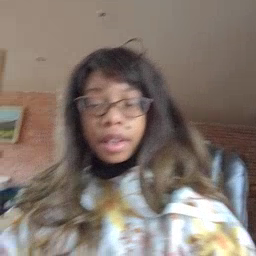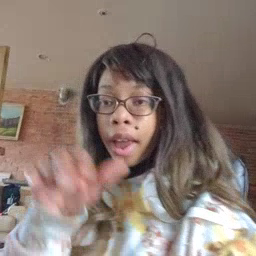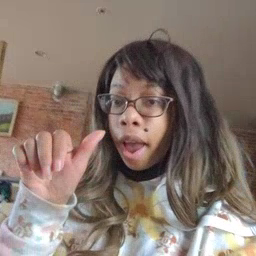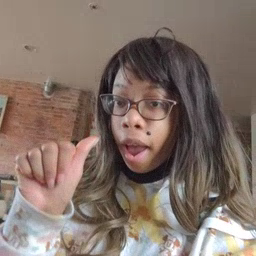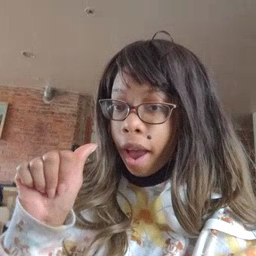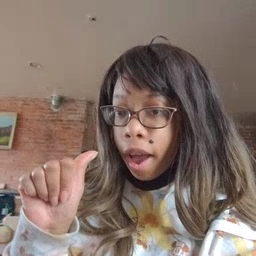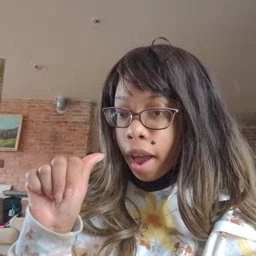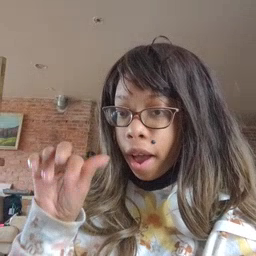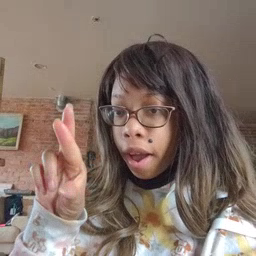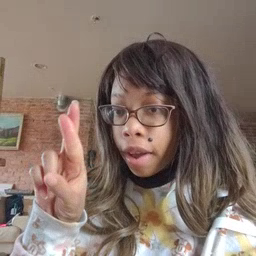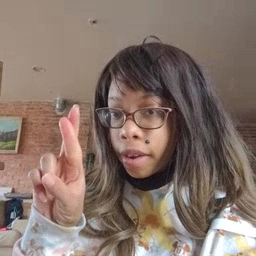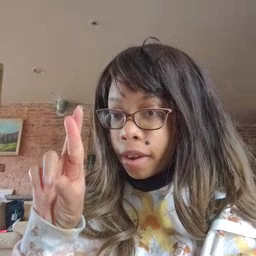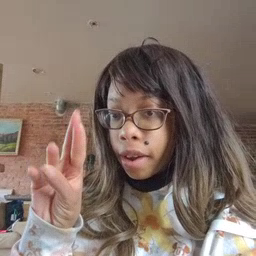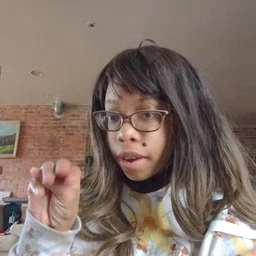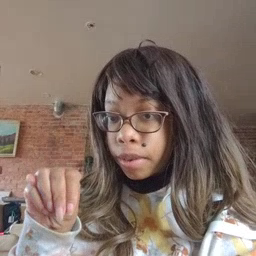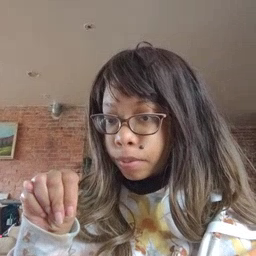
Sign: arm